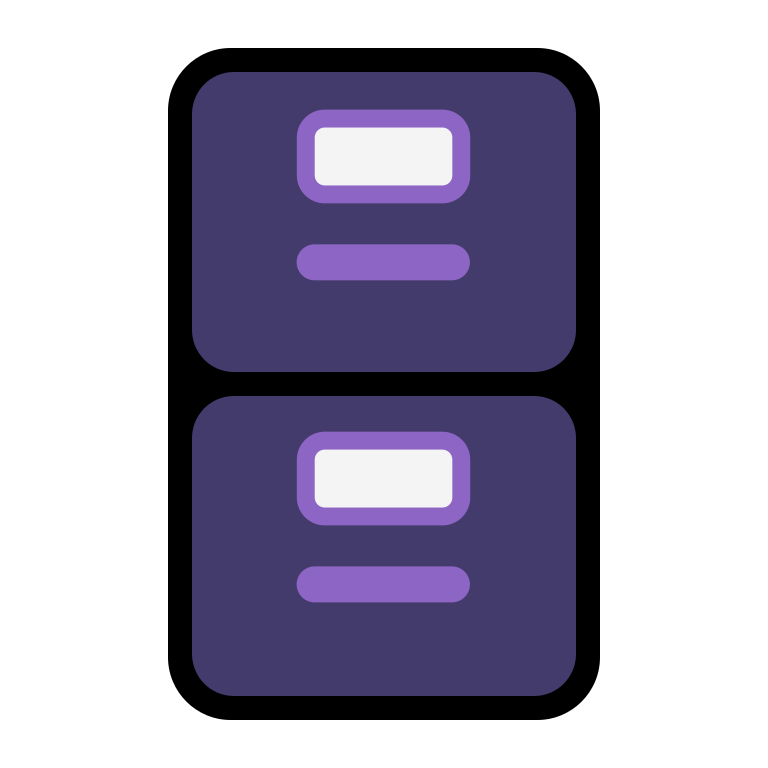
file cabinet flat